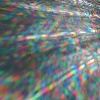
Label: sunburn